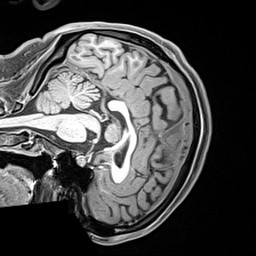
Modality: T1w
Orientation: sagittal
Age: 21
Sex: female
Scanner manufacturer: siemens
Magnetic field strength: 3 T
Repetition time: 2.4 s
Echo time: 0.00217 s